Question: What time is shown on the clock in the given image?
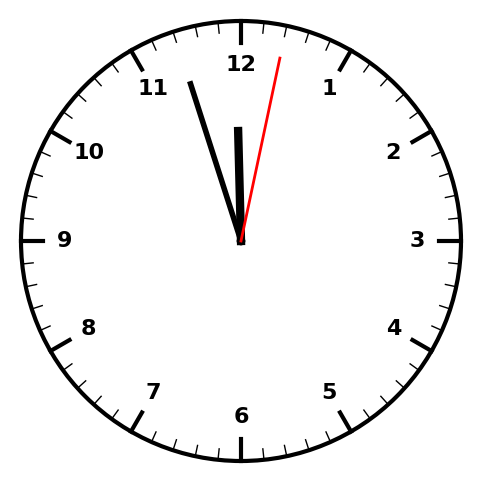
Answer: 11:57:02